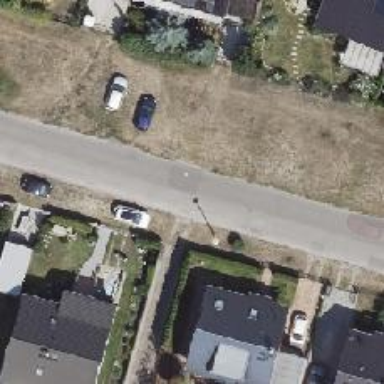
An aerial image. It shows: Asphalt road in residential area.